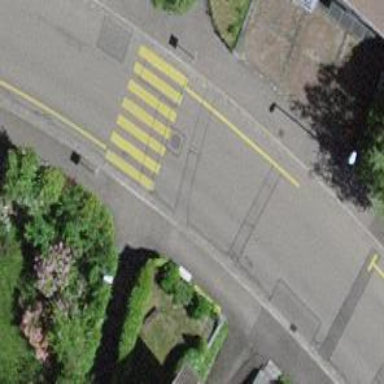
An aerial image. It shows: Uncontrolled zebra crossing with pedestrian island.